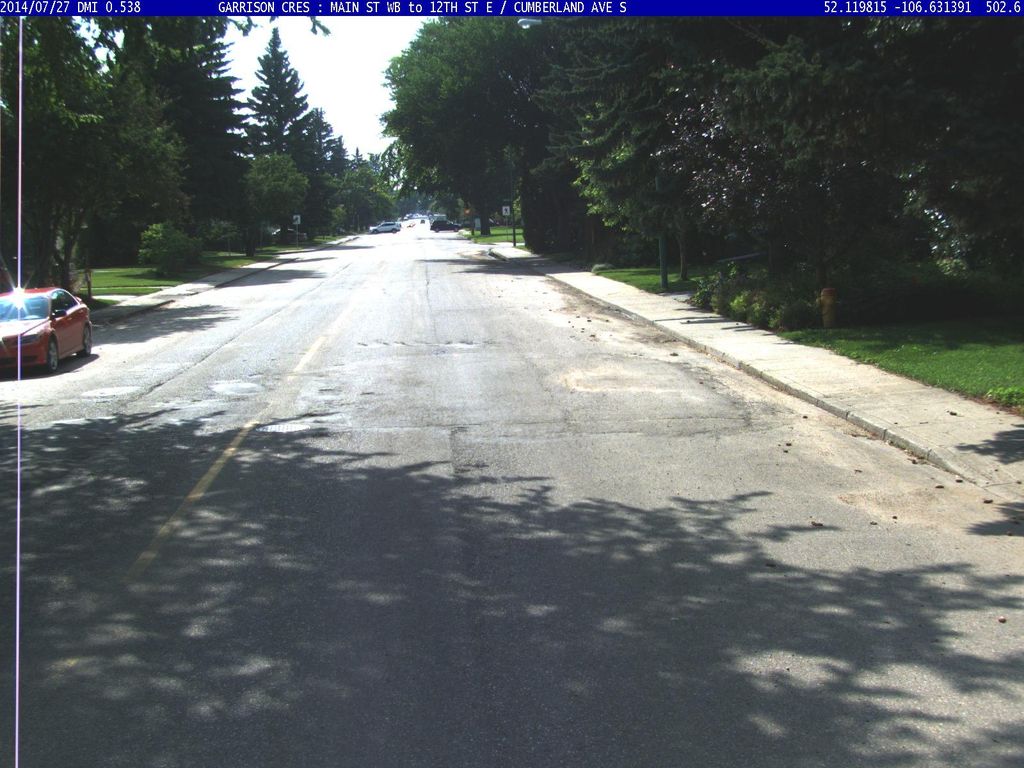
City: saskatoon